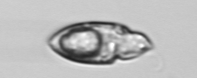
Label: Katodinium_or_Torodinium